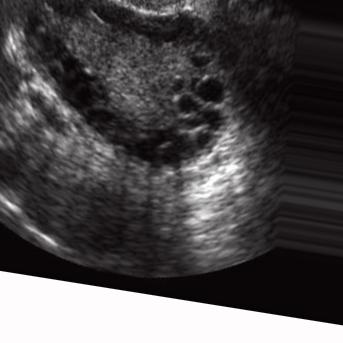
Label: infected